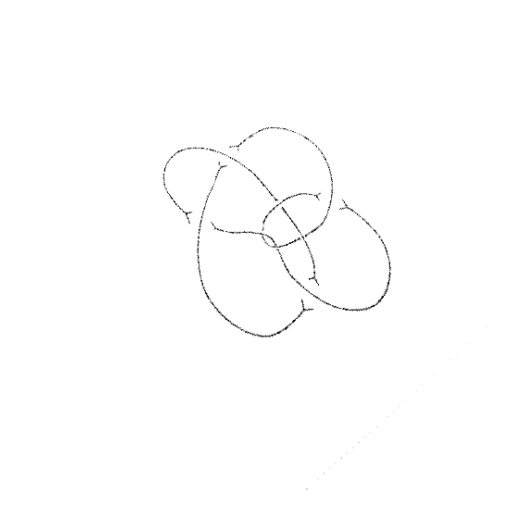
Crossing number: 8